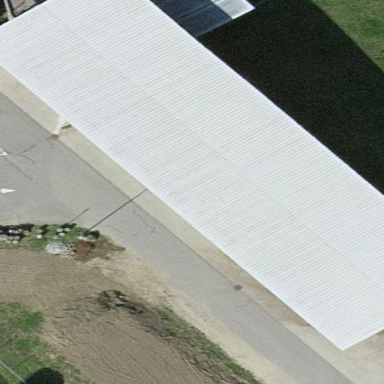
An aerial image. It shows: Industrial building.